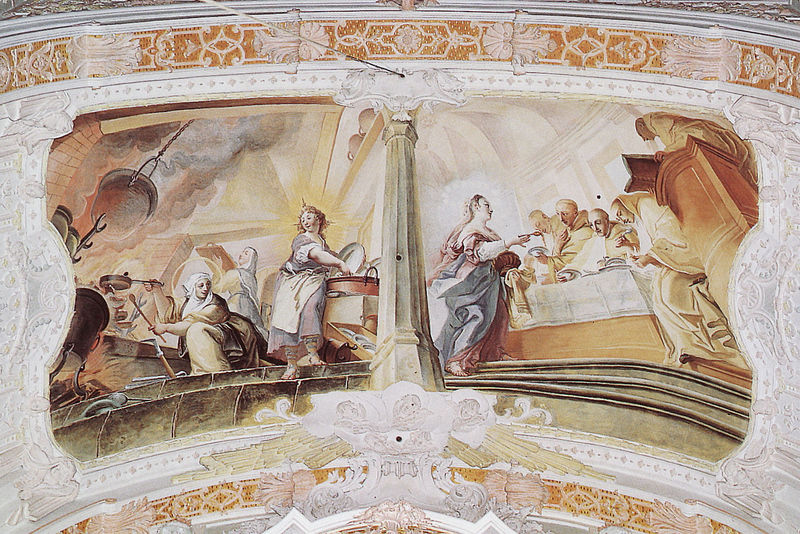
Titel: Deckenfresken der Klosterkirche Fürstenfeld
Künstler: Cosmas Damian Asam
Standort: Fürstenfeldbruck, Kloster Fürstenfeld (EU - D - Bayern)
Schlagwörter: feuer, mann, weiß, frauen, frau, männer, orange, säule, teller, kirche, qualm, rauch, arch, blue, column, crown, hat, lamp, men, ornate, people, sword, white, women, dress, gold, old, painting, table, woman, yellow, washing, stuck, perspective, pot, strahlen, smoke, food, heaven, ship, roof, heilige, suppe, kochen, photo, kessel, armenspeisung, cathedral, ceiling, pots, monks, religion, apron, fire, book, pillar, eating, dish, bible, stick, priests, cieling, photograph, europe, halo, dinner, kitchen, smith, curved, portriat, serving, cook, cooking, cooks, servents, hooks, spoon, feeding the church, cauldron, kessesl